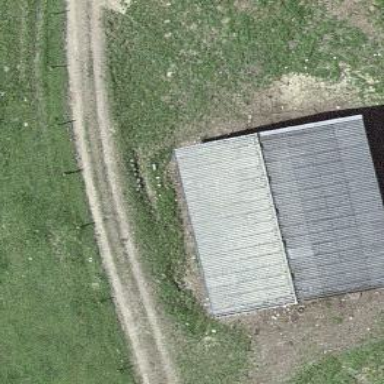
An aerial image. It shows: Cabin.